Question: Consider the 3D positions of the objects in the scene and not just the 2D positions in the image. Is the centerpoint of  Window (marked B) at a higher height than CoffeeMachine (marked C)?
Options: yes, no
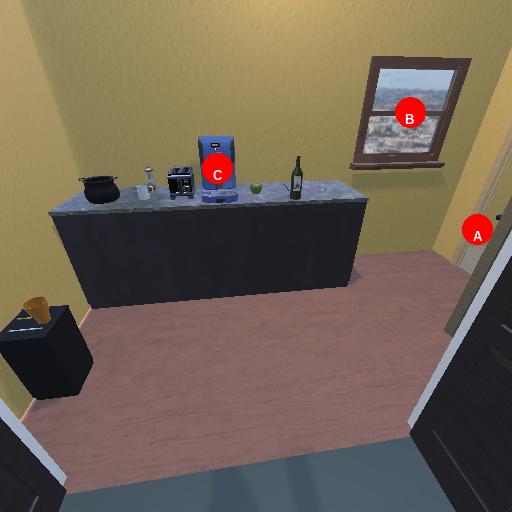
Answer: yes